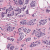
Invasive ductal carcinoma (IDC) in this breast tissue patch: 1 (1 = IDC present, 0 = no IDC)